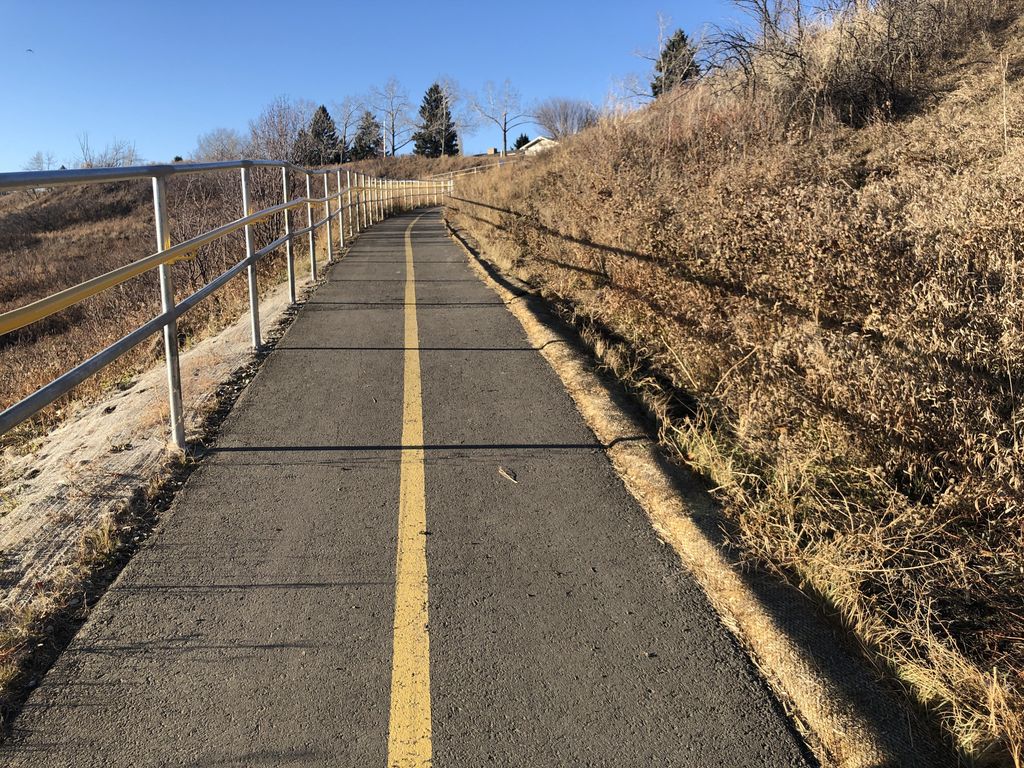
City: calgary